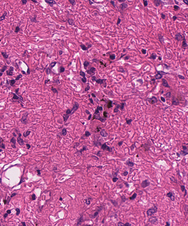
Tumor epithelial tissue: no
Tumor-associated stroma tissue: yes
Normal tissue: no